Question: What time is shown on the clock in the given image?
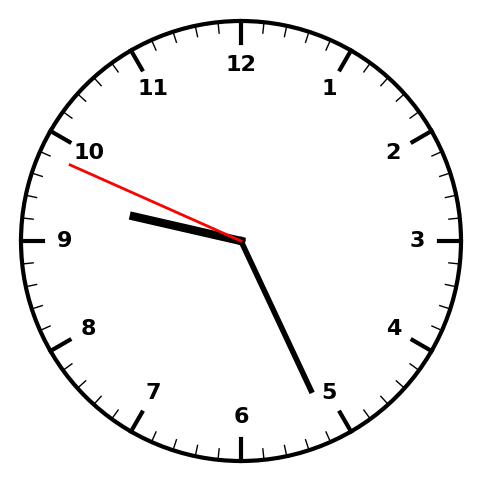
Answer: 09:25:49